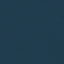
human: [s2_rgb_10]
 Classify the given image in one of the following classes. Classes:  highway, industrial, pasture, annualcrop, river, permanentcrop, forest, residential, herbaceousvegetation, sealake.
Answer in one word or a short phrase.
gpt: SeaLake